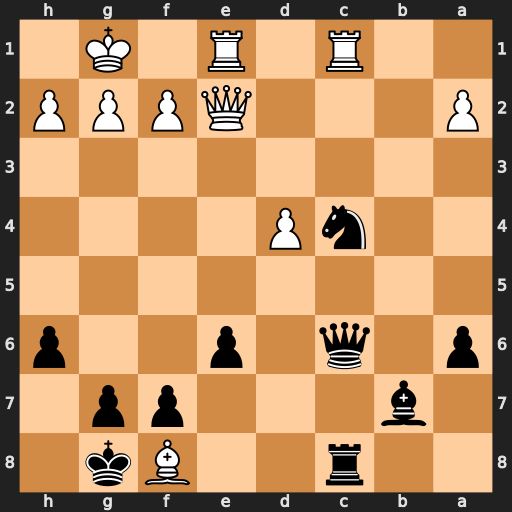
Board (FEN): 2r2Bk1/1b3pp1/p1q1p2p/8/2nP4/8/P3QPPP/2R1R1K1
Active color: b
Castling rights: -
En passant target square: -
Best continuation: Qxg2#